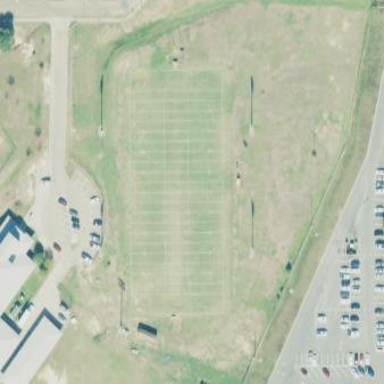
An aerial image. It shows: American football pitch.